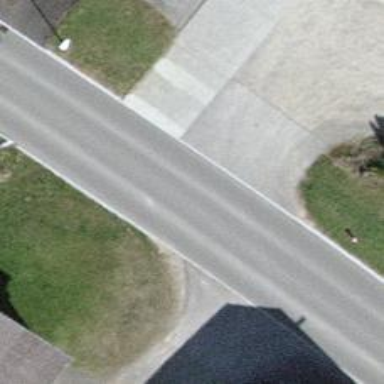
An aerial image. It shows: Bus stop with designated public transport stop position.